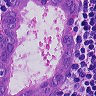
Metastatic tissue present: yes